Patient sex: M
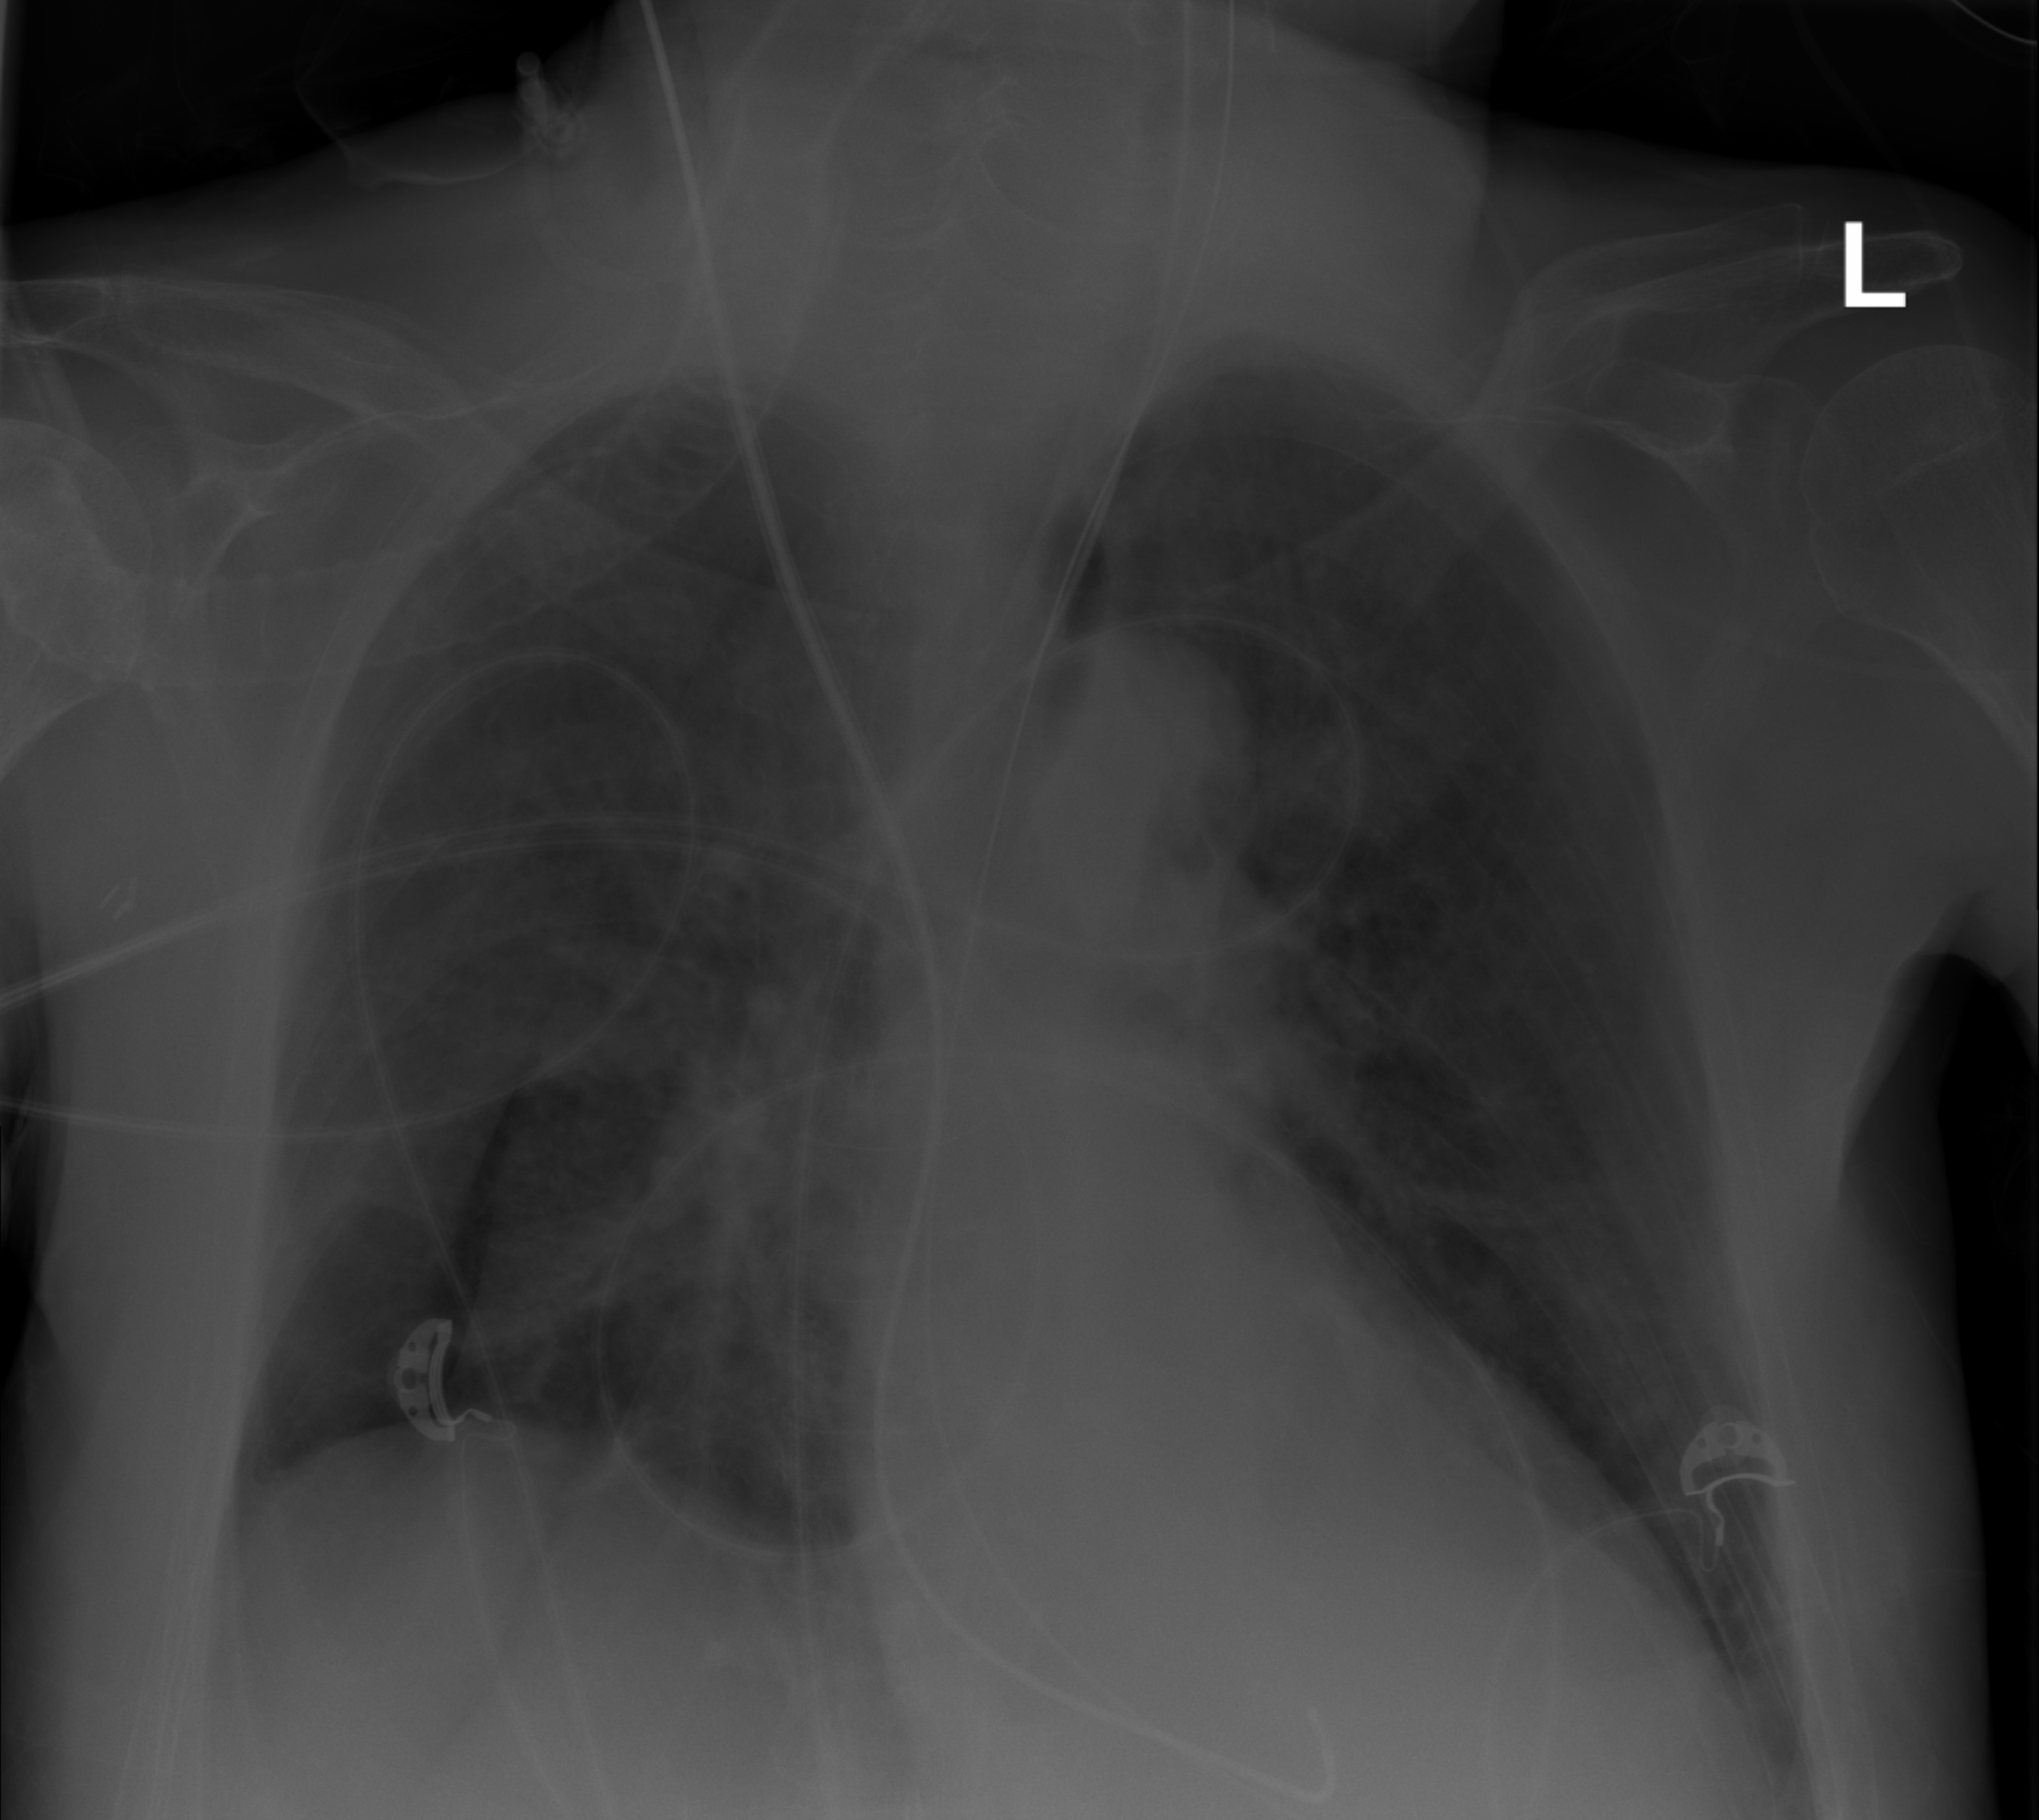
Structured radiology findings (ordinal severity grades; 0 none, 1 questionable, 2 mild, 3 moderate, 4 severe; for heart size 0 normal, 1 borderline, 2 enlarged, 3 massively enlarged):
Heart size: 2
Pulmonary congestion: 2
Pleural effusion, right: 0
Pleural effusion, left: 0
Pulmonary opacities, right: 3
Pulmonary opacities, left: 3
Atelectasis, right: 2
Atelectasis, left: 0